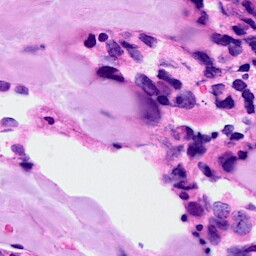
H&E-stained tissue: Breast